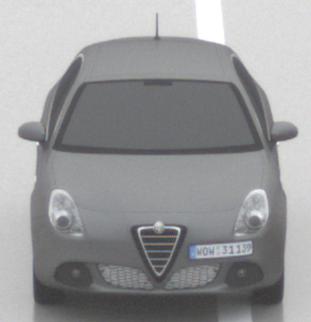
Make: Alfa Romeo
Model: Giulietta 1.4 TB 16V
Detailed model: Giulietta (940)
Model produced from: 2010/05
Model produced until: 2013/03
Doors: 5
Color: gray
Road condition: wet road
Daytime: morning or afternoon
Contrast: low contrast